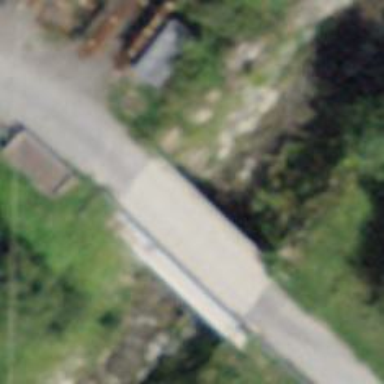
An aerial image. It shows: Service road that crosses over bridge.